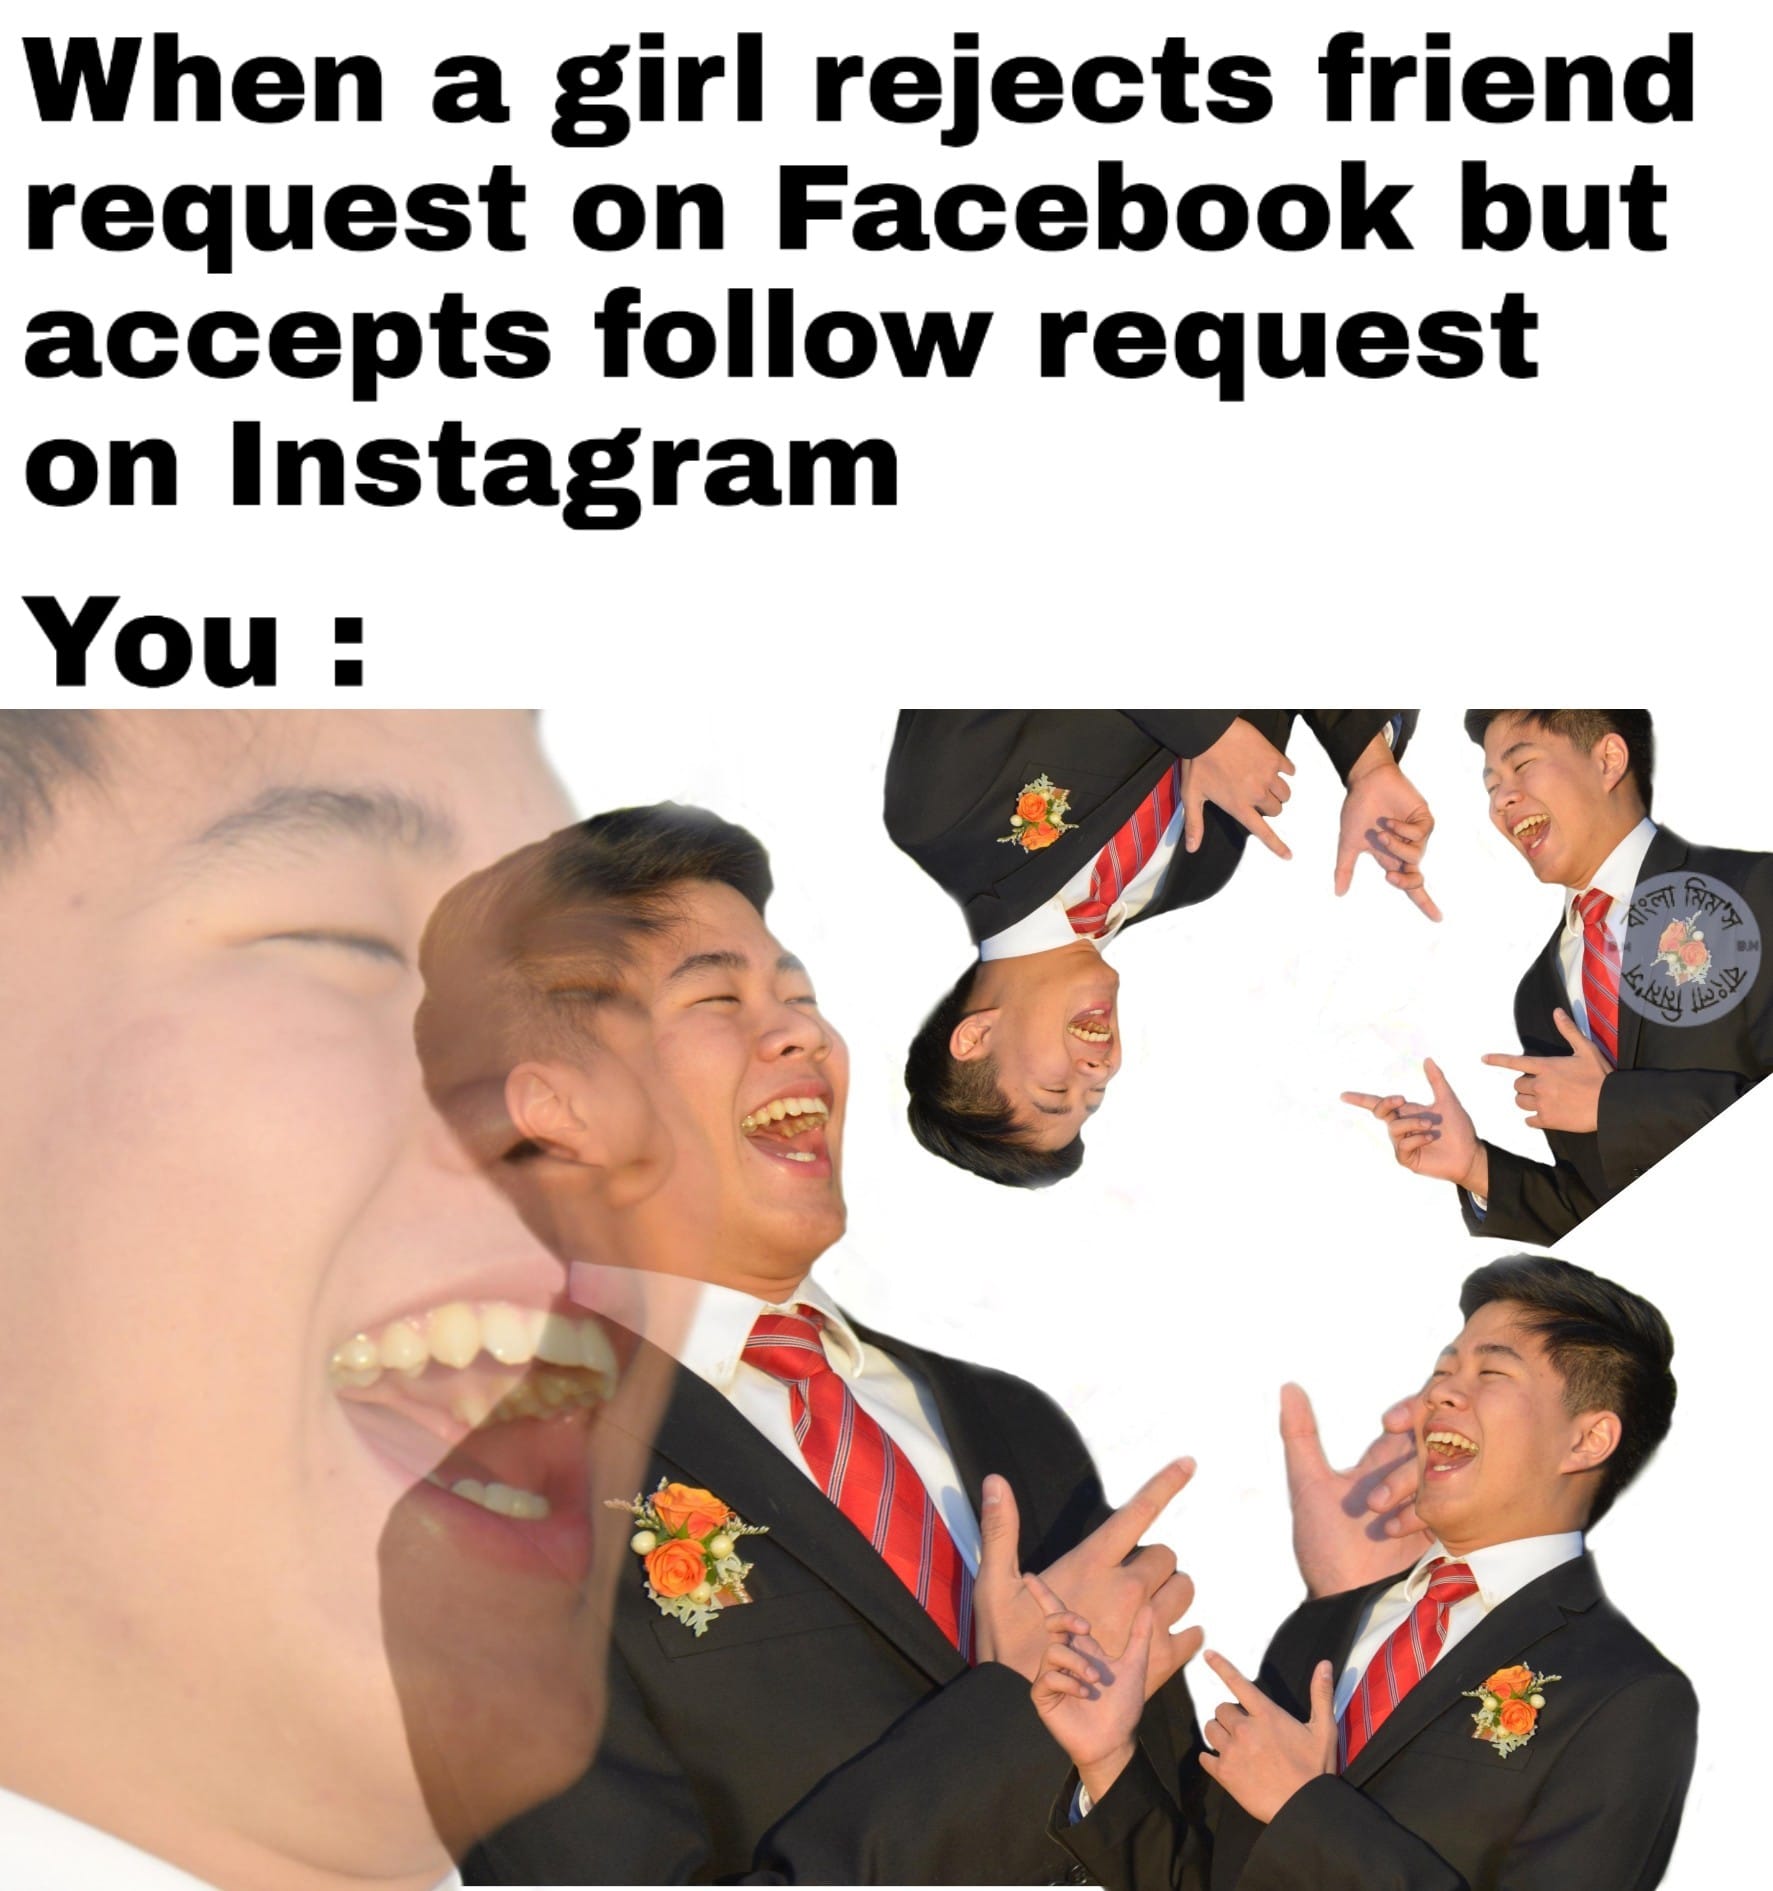
Caption: When a girl rejects friend request on facebook but accepts follow request on Instagram     You:
Label: non-hate